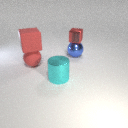
large red rubber cube above large red rubber sphere